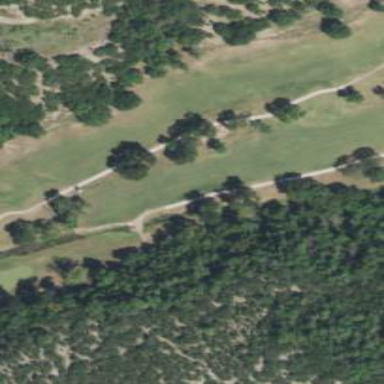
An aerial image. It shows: Golf fairway surrounded by grass.